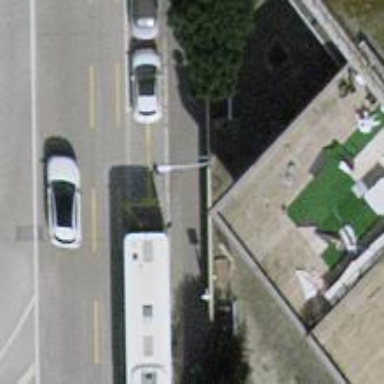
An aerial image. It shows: Sidewalk with asphalt surface leading to public transport platform. The platform includes shelter.